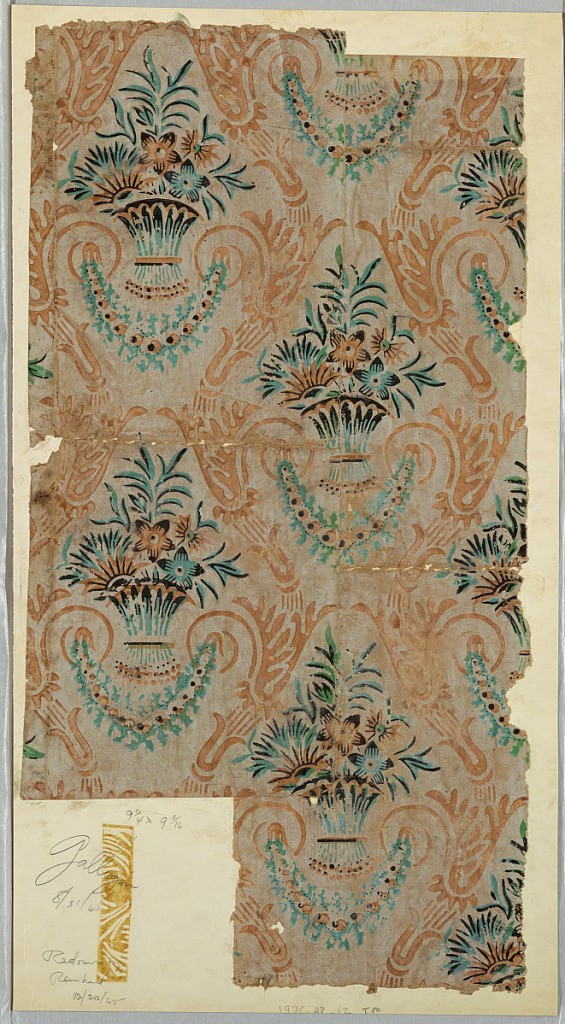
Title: Sidewall - fragment
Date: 1840–80
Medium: Block-printed
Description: Bouquet of flowers in basket or urn, with acanthus scrolls supporting a foliate swag beneath.  Printed in green, brown and black on tan ground.